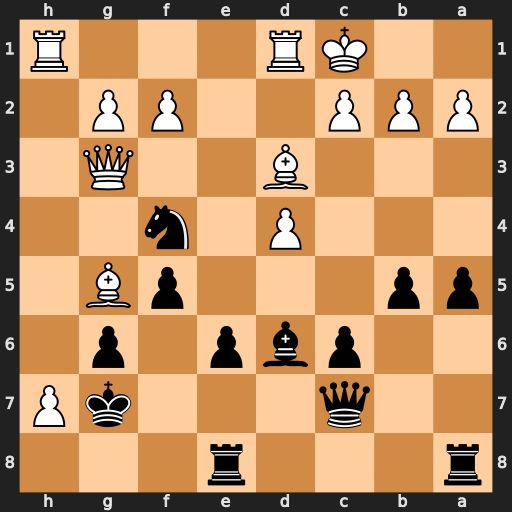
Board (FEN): r3r3/2q3kP/2pbp1p1/pp3pB1/3P1n2/3B2Q1/PPP2PP1/2KR3R
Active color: b
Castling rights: -
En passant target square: -
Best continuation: Ne2+ Bxe2 Bxg3